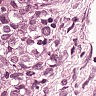
Metastatic tissue present: yes